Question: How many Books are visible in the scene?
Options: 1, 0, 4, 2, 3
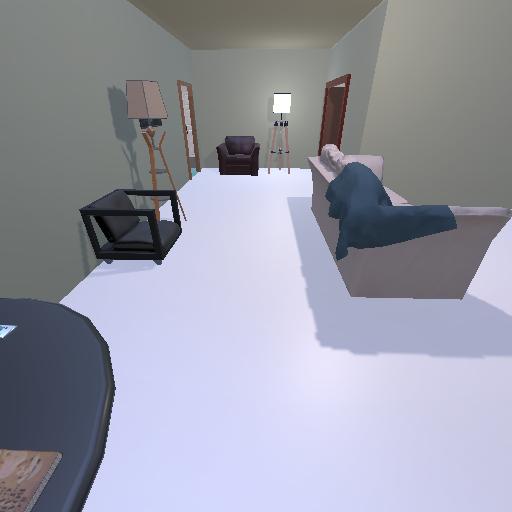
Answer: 1